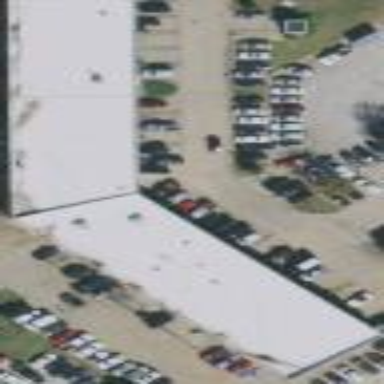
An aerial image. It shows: Retail building.